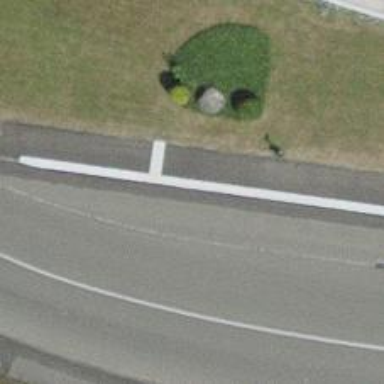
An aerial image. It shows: Bus stop with platform for public transport.